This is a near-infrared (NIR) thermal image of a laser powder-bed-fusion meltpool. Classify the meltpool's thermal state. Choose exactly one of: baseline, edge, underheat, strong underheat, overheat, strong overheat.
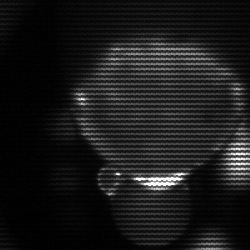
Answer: edge